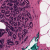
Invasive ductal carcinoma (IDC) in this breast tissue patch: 0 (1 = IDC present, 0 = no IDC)